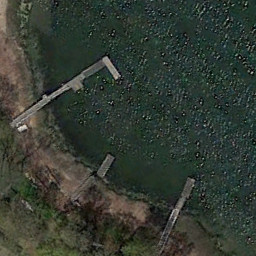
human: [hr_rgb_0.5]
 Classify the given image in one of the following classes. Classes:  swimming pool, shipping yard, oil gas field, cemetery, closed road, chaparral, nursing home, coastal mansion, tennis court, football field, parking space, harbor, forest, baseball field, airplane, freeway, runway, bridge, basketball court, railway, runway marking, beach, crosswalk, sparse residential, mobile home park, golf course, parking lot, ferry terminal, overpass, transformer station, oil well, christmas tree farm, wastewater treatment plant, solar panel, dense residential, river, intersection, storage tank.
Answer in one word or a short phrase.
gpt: ferry terminal